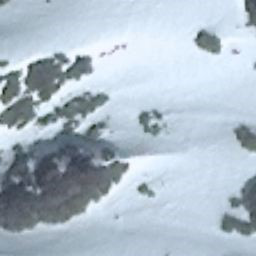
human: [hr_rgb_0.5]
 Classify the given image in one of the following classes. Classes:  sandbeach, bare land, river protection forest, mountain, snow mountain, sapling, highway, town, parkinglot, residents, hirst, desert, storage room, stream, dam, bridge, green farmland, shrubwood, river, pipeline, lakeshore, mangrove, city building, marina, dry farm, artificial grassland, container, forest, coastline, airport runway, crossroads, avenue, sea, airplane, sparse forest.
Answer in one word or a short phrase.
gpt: snow mountain